Here is the wavelet time-frequency representation (scalogram) of a rolling-element bearing's vibration measurement. Diagnose the bearing from this image, choosing from: normal, inner_race, outer_race, ball.
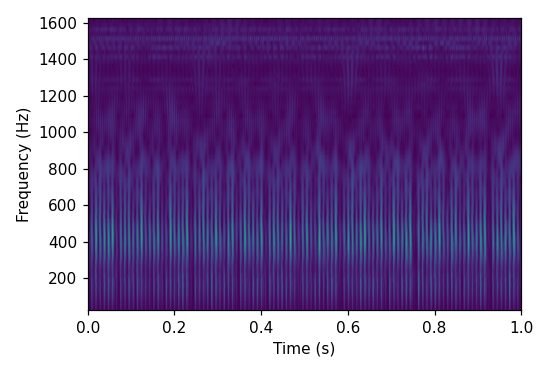
Answer: outer_race